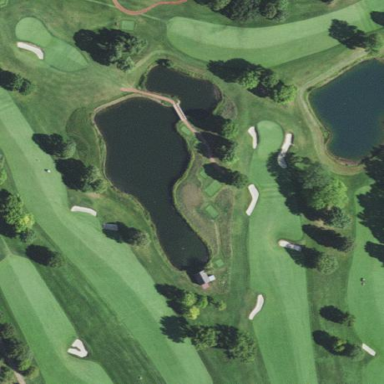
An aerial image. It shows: Scenic view of water hazard on golf course. The natural water feature adds beauty to the landscape.